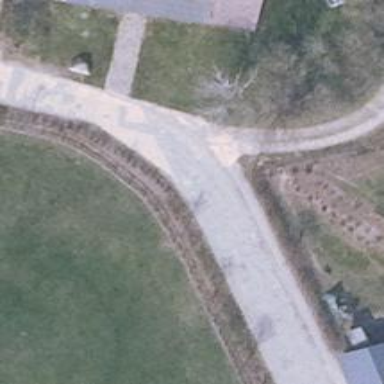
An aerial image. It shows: Unclassified road with concrete surface.